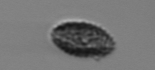
Label: Pseudochattonella_farcimen